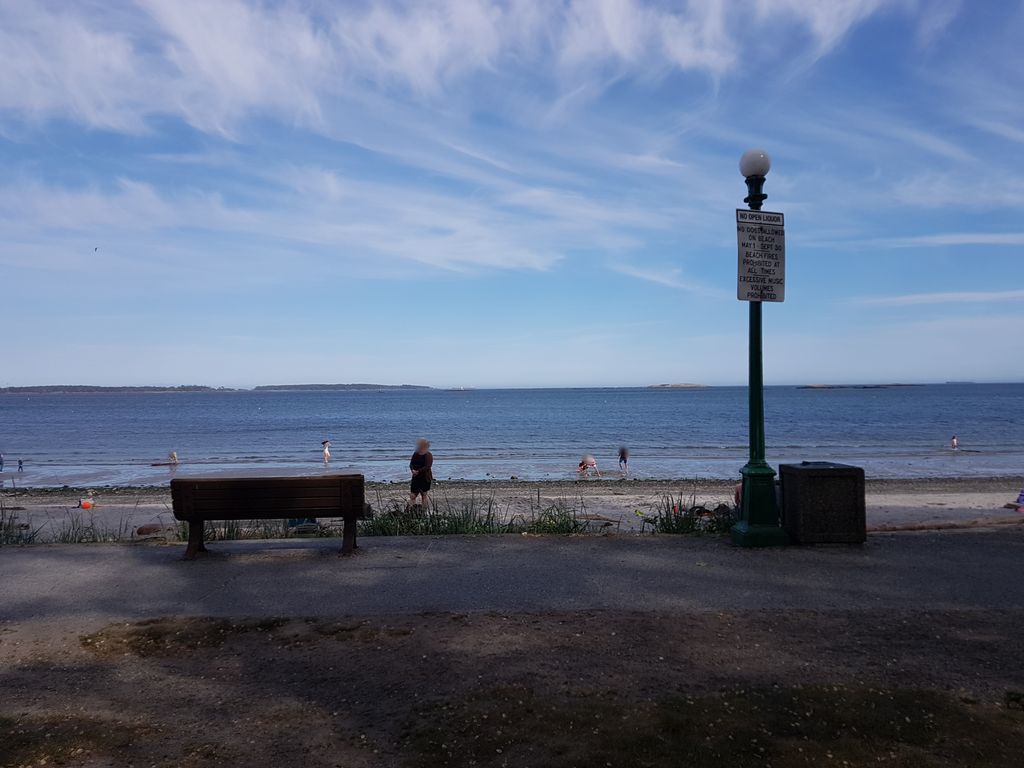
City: victoria